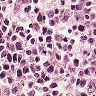
Metastatic tissue present: no